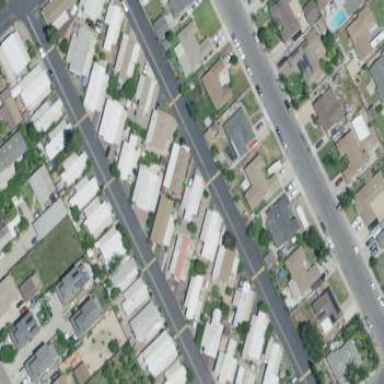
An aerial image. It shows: Residential area designated as trailer park.